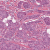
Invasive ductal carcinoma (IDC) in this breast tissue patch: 1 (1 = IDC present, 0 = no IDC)